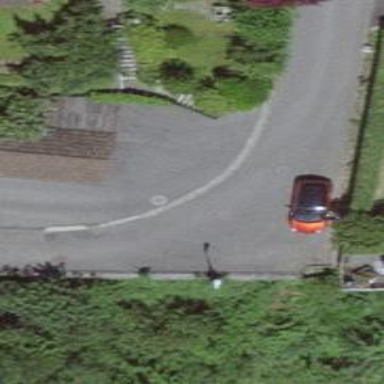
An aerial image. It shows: Residential road with parking aisles.